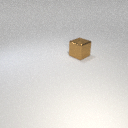
large brown metal cube